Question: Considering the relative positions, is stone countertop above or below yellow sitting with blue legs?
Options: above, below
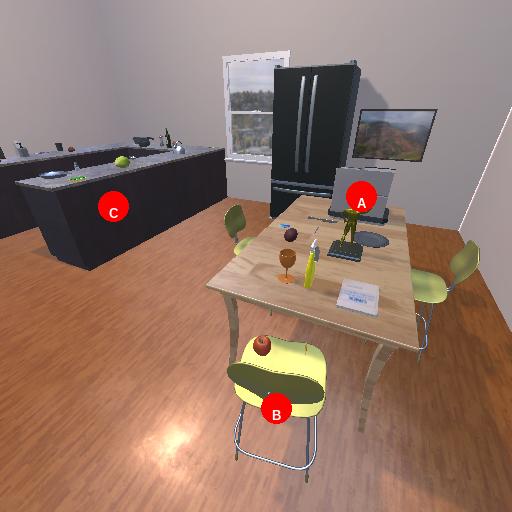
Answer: above